Question: I am using the PERL GD::Graph module to make a GUI where a graph is made accepting values from the user. However, the data-points are just bunching up on the X-axis. This is the code.
'''
#!/usr/local/bin/perl -w
# Change above line to point to your perl binary
use CGI ':standard';
use GD::Graph::points;
use GD::Graph::colour;
use strict;
# Both the arrays should same number of entries.
print "Please enter the number of data-values you have
";
my $i = <STDIN>;
print "Please enter the gel eletrophoresis values and press enter after each value
";
my @values;
for ( 1 .. $i ) {
my $num = <STDIN>;
chomp $num;
push @values, $num;
}
my @data = ( [ 0 .. 450 ], [@values] );
my $mygraph = GD::Graph::points->new( 1000, 1000 );
$mygraph->set(
title => 'Gel Electrophoresis',
transparent => 0,
bgclr => 'white',
dclrs => [qw(black)],
#y_tick_number => 1,
#x_tick_number => 1,
#no_axes => 0,
markers => [9],
marker_size => 20,
accent_treshold => 50,
#values_vertical => 1,
) or warn $mygraph->error;
my $myimage = $mygraph->plot( \@data ) or die $mygraph->error;
print "Content-type: image/png
";
#print $myimage->png;
open IMG, '>file.png';
print IMG $myimage->png;
close IMG;
'''
and this is the graph that I am getting.

As seen on the graph image, what change do I make in the code so that the plot points do not stay on the x-axis and stay on the graph. Any suggestion is welcomed.
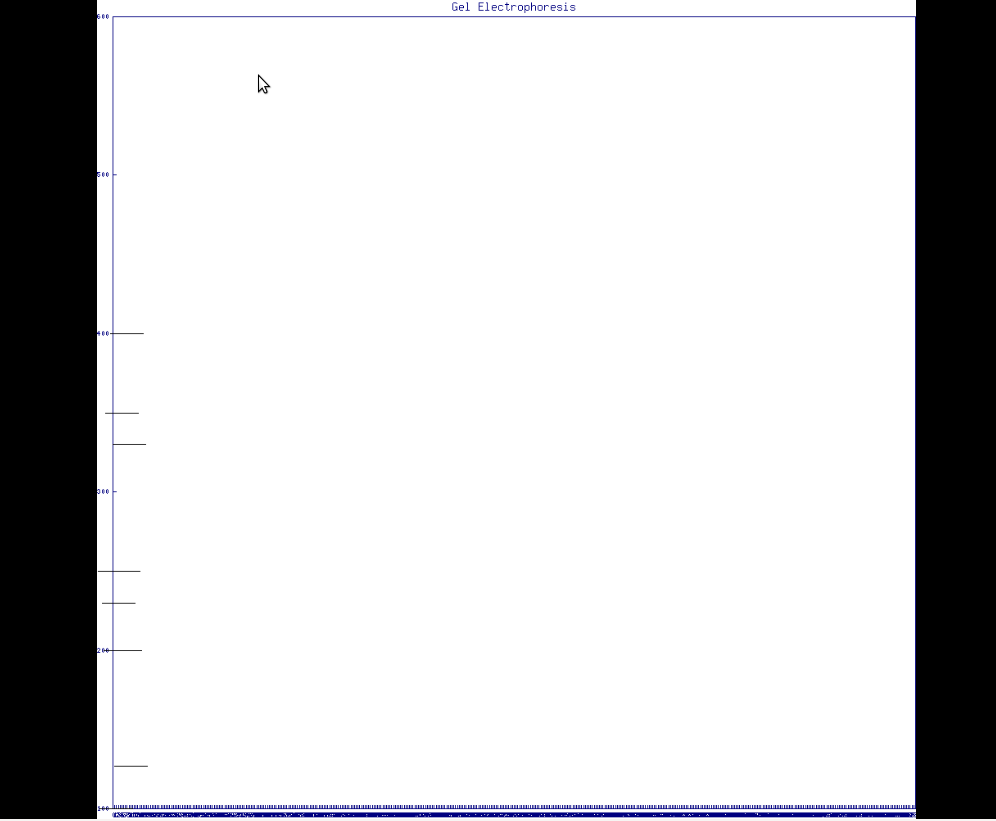
Answer: Looks to me like a scaling problem. You've got...
'''
my @data = ( [ 0 .. 450 ], [@values] );
'''
That '450' range value should probably be calculated to be just a tad higher that your highest "gel eletrophoresis" value. Use that same calculated value and add...
'''
y_max_value => $calculated,
'''
...to your...
'''
$mygraph->set(...);
'''
command.